Field crop: maize
Growth stage: 2
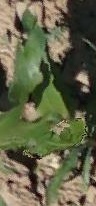
Species: maize